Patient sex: M
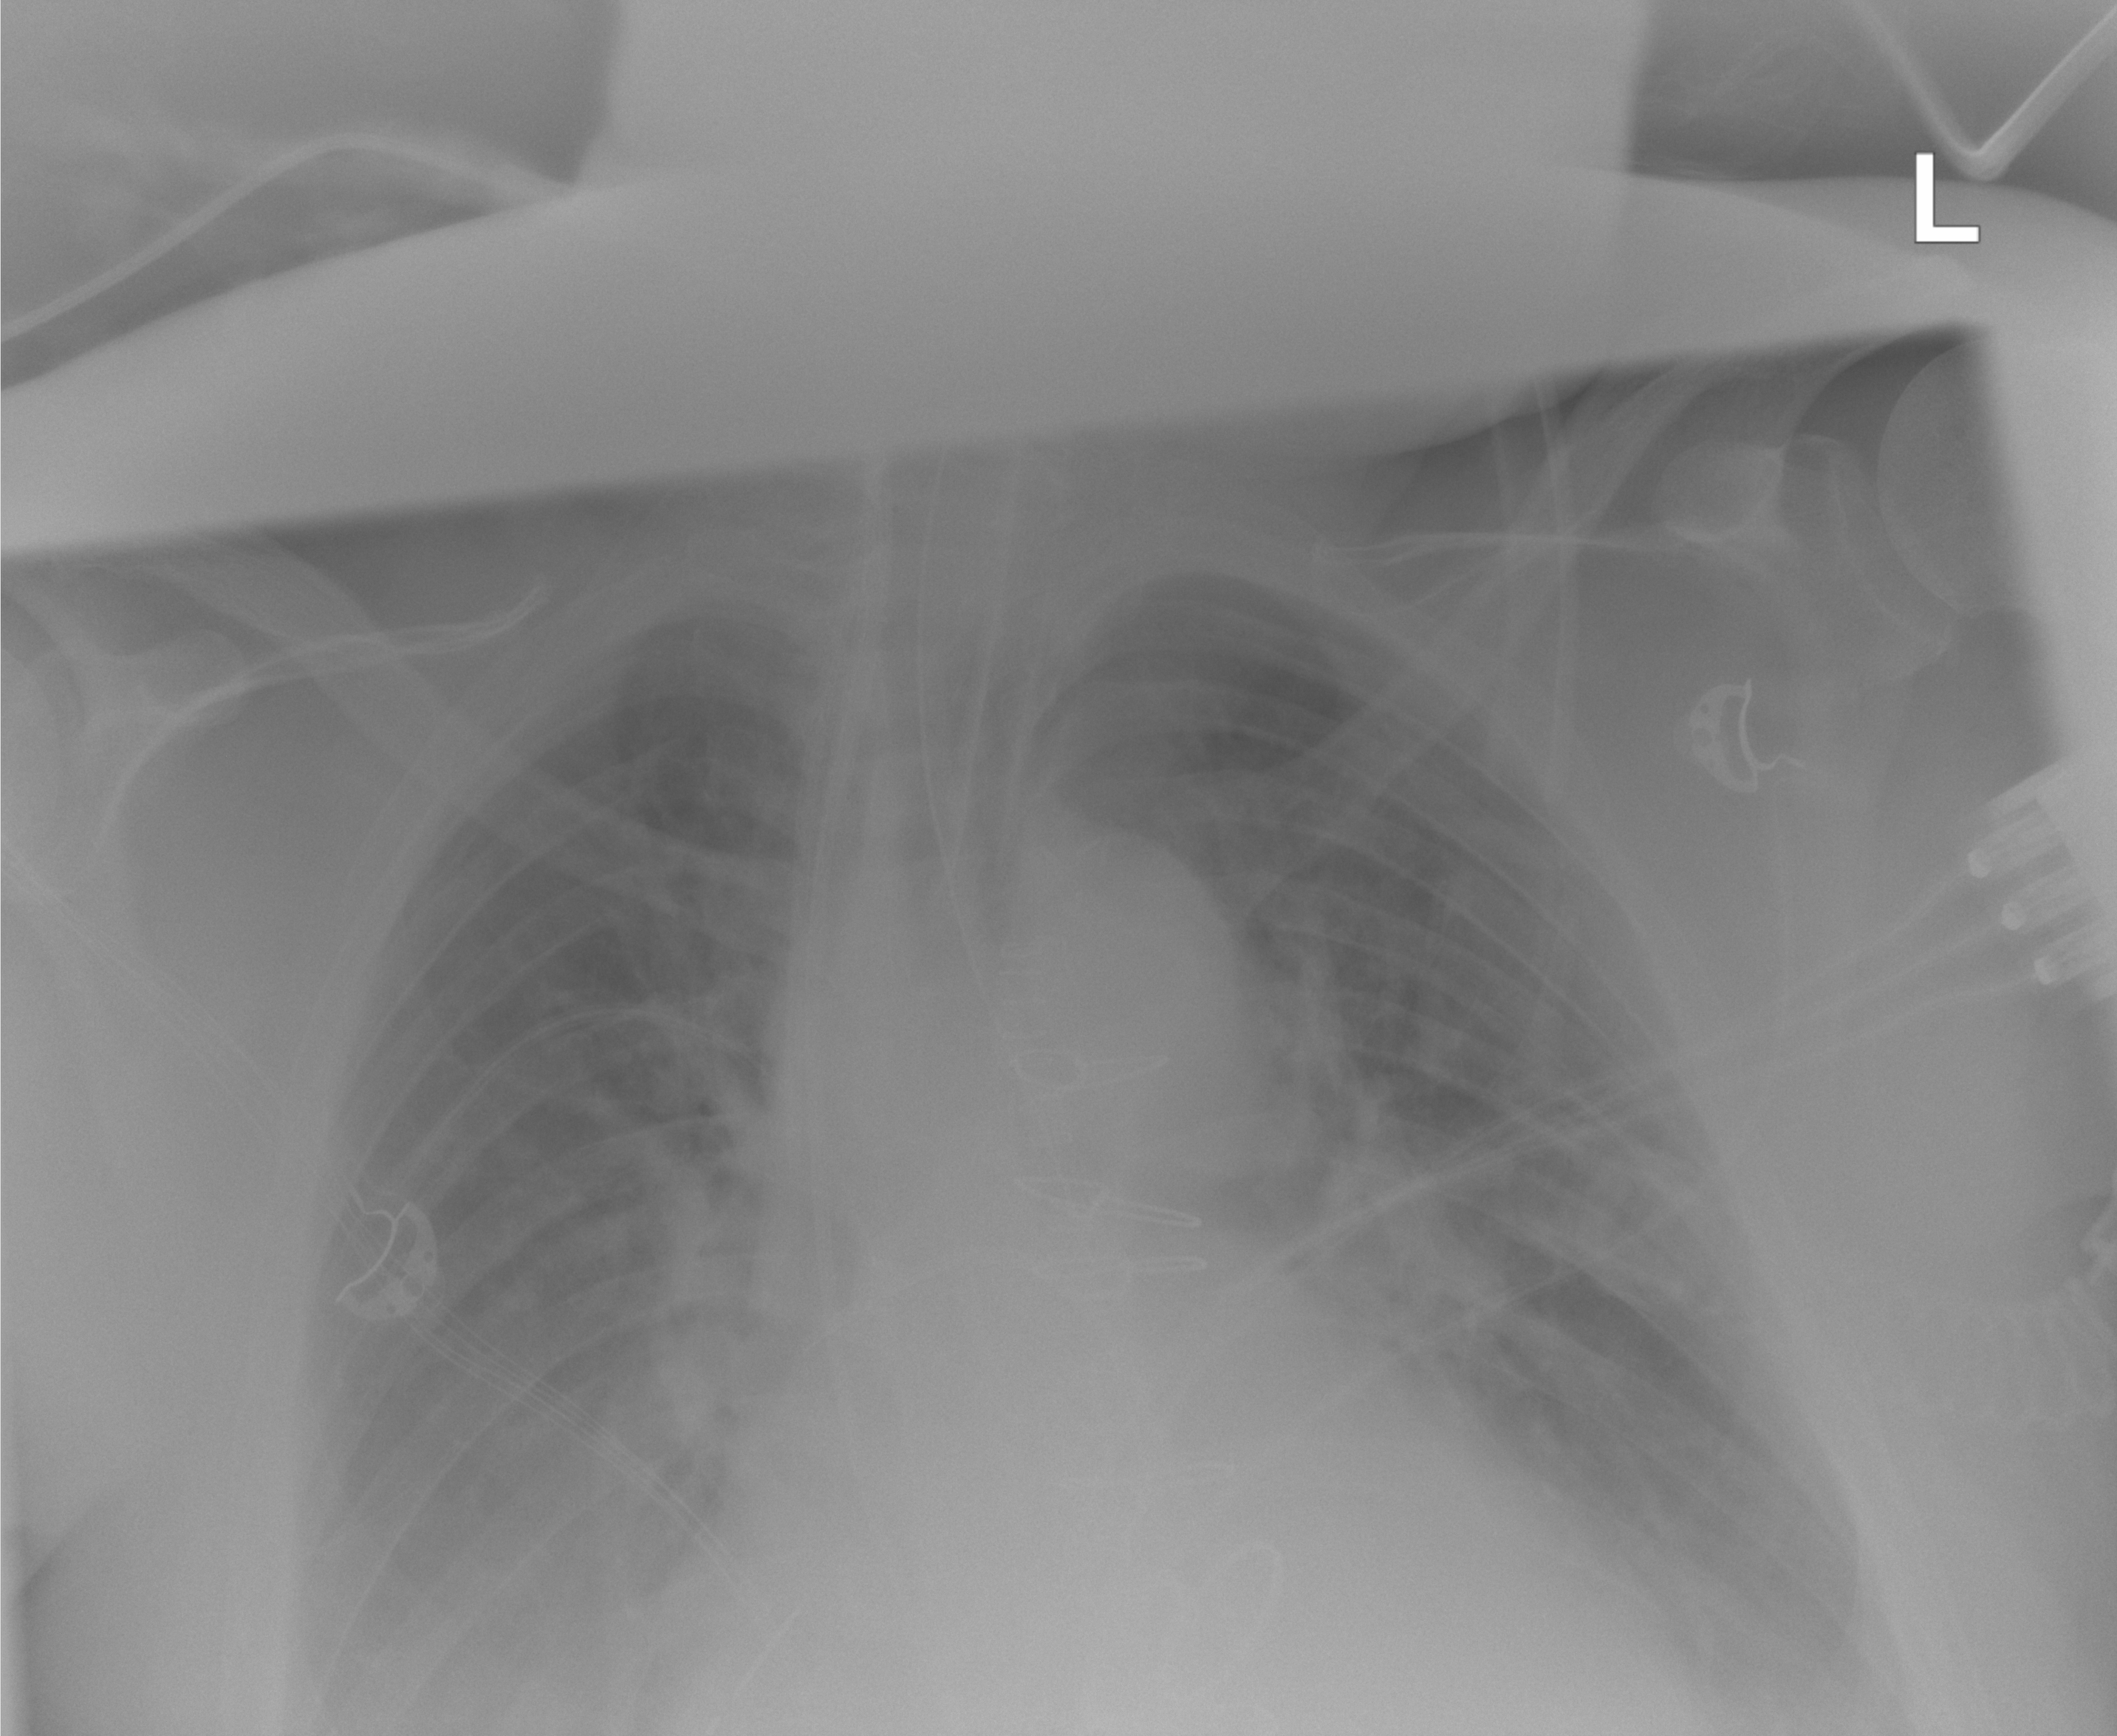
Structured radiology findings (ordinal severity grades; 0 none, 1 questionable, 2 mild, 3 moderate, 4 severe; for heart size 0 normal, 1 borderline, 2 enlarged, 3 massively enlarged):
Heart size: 2
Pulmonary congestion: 1
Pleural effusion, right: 2
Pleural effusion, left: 2
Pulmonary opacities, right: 0
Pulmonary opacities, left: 0
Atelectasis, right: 2
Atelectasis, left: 2